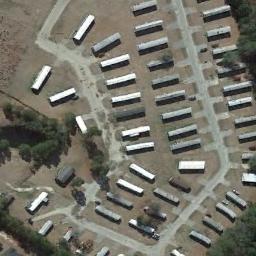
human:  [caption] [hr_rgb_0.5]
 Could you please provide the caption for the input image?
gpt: The mobile home park is on the bare land next to some trees .

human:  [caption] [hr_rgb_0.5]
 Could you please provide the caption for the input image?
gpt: Here are four rows of white mobile homes .

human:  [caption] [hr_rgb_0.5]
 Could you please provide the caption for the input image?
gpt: There are many white buildings and gray buildings in the mobile home park .

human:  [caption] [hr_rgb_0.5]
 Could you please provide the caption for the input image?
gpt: There are many buildings of different shapes and sizes in the mobile home parks .

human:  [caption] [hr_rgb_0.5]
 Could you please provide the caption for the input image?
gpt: The mobile home park has lots of neatly arranged mobile homes and some roads go through the mobile home park .